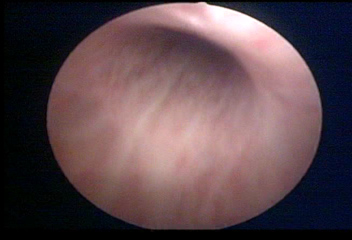
Modality: WLC
Class: Normal mucosa
Bladder cancer association: No